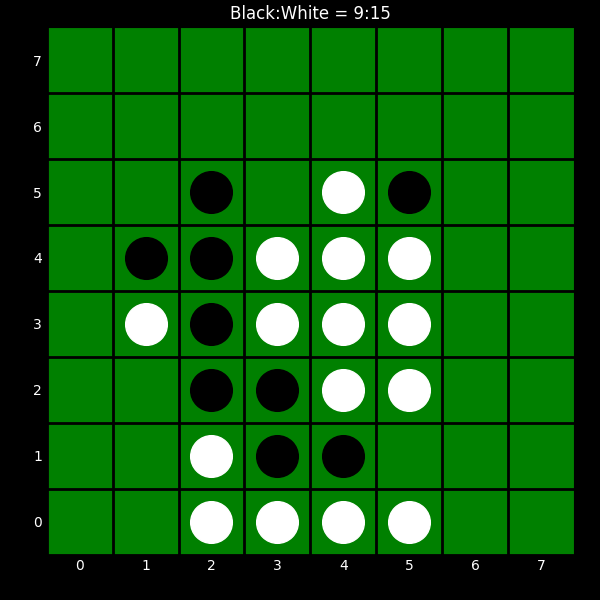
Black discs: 9
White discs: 15